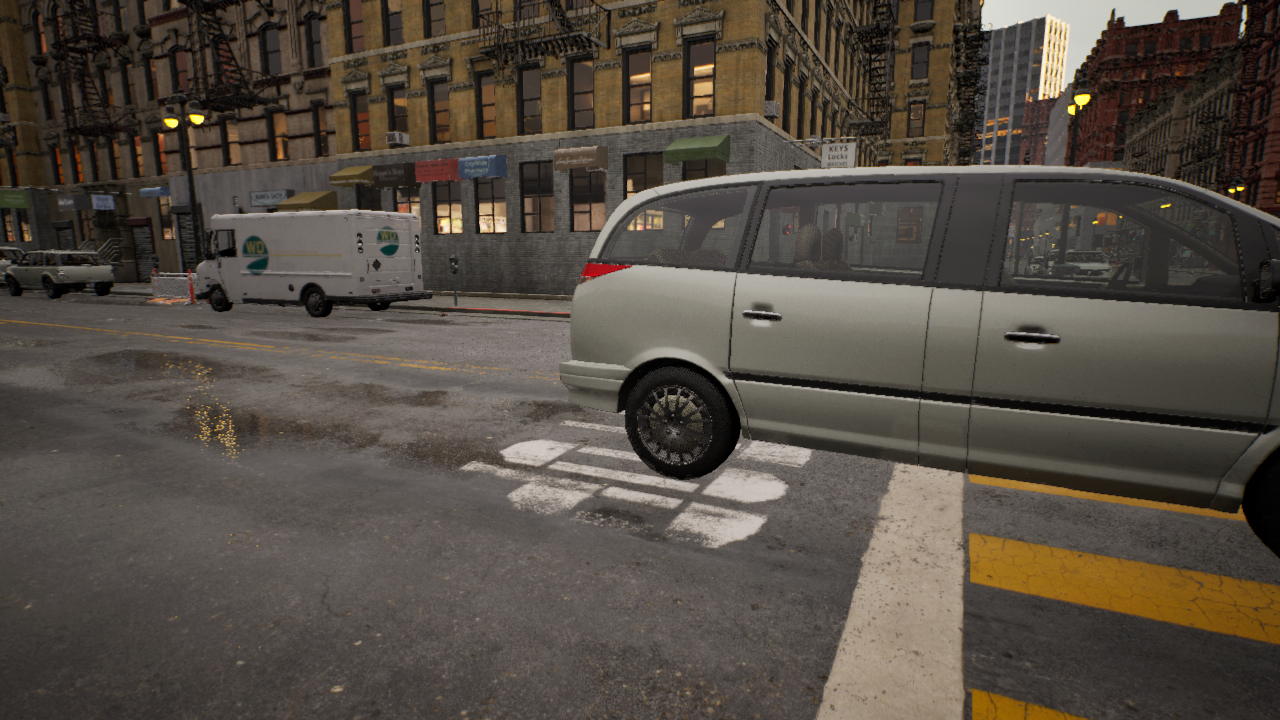
Venue: residential
Lighting: golden hour
Vehicle rig: minivan